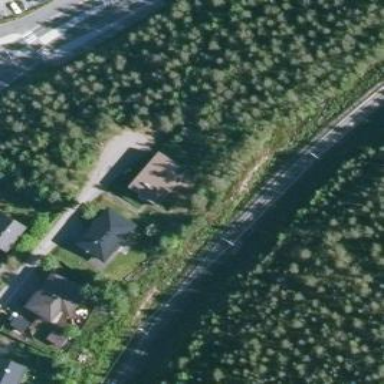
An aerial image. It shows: Continuous rail railway with electrified contact line.